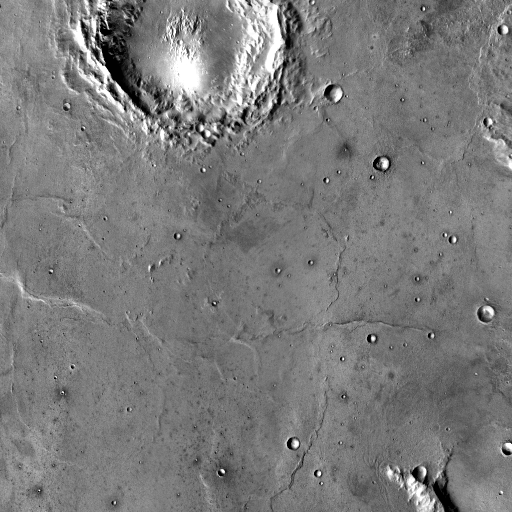
Crater classes present: Background, Other, Buried